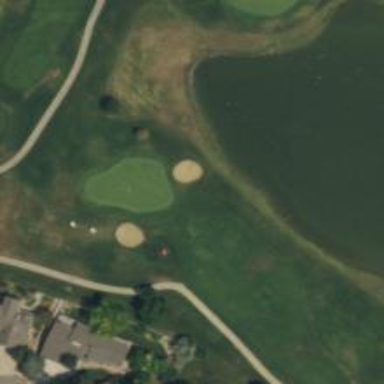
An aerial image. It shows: View of golf hole.